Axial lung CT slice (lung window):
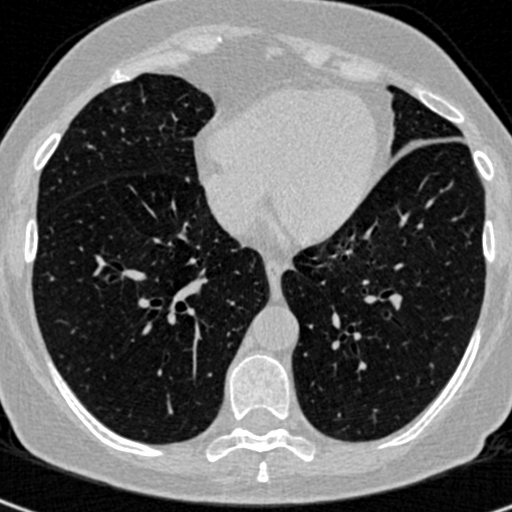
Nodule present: no